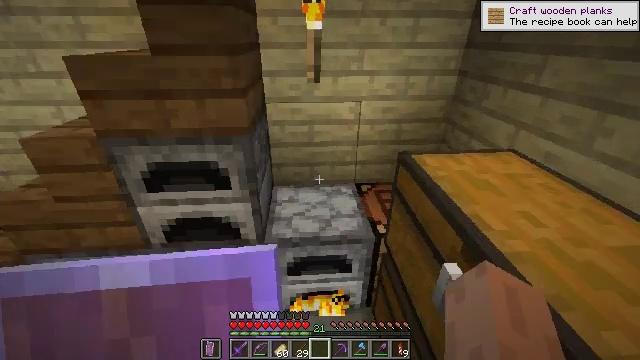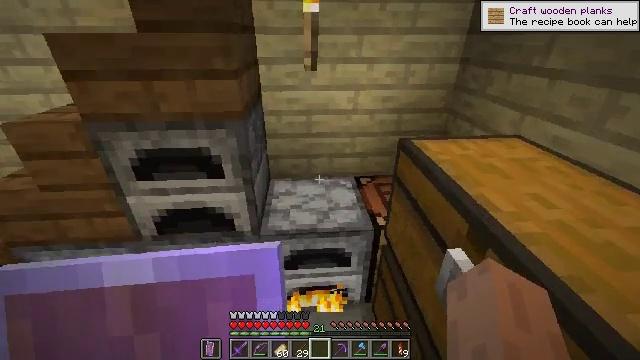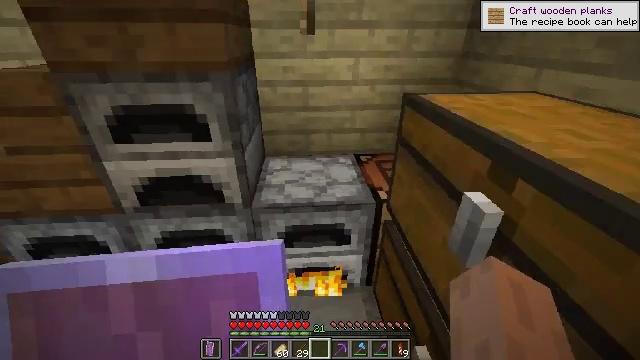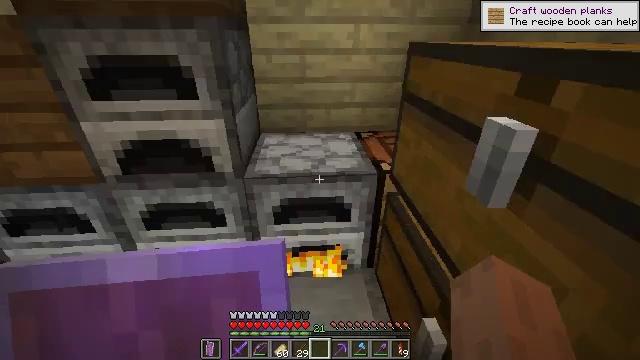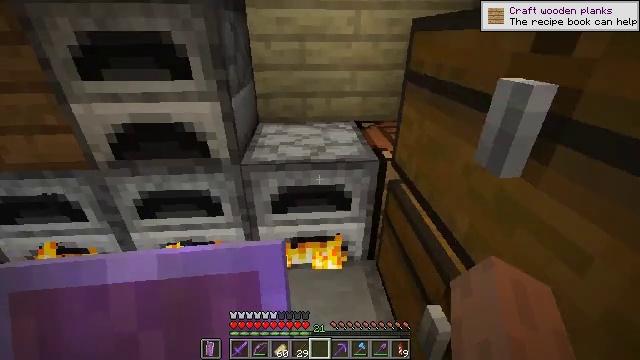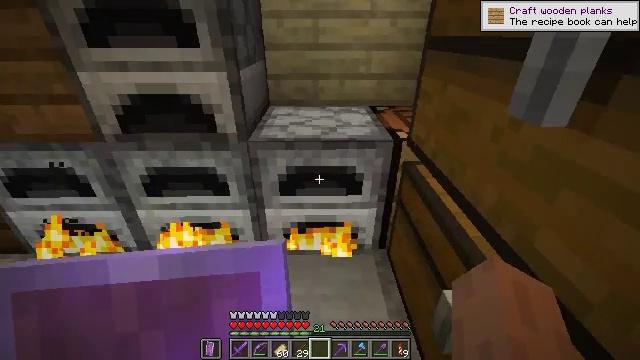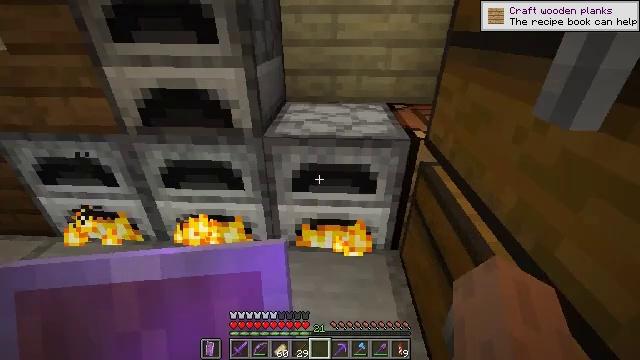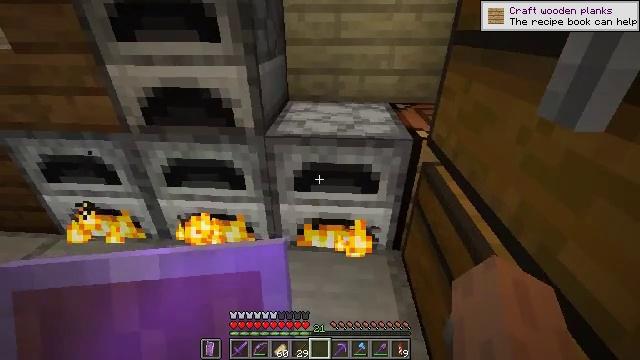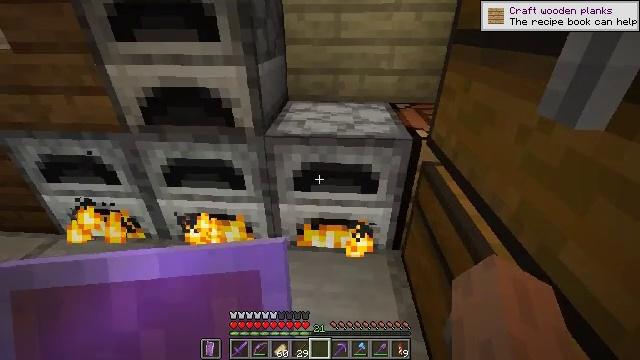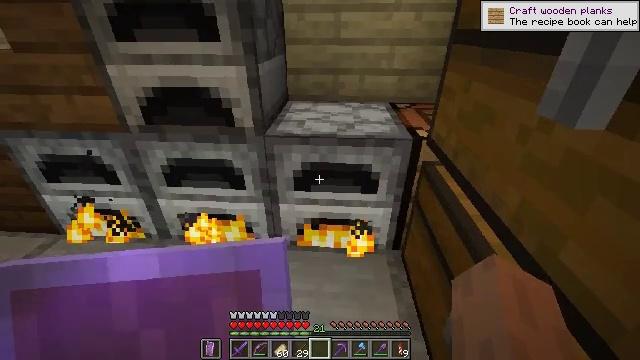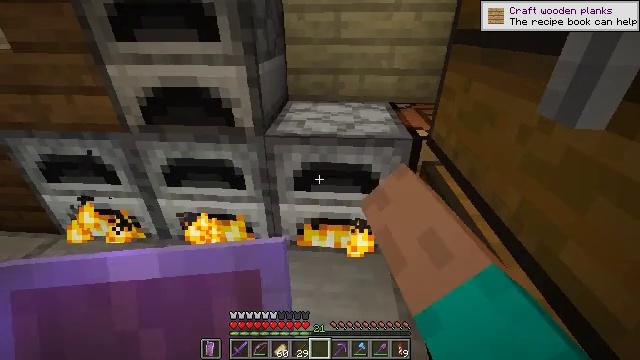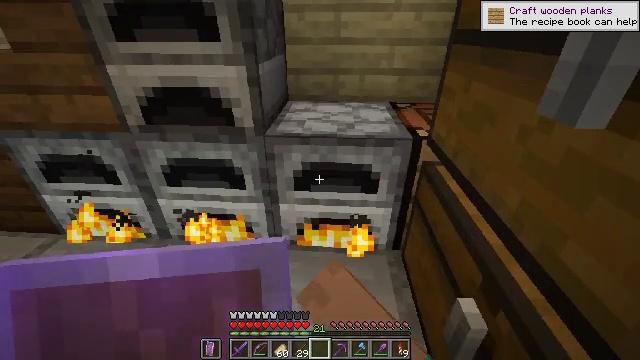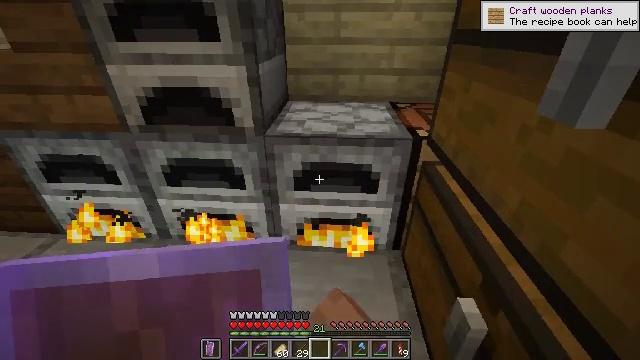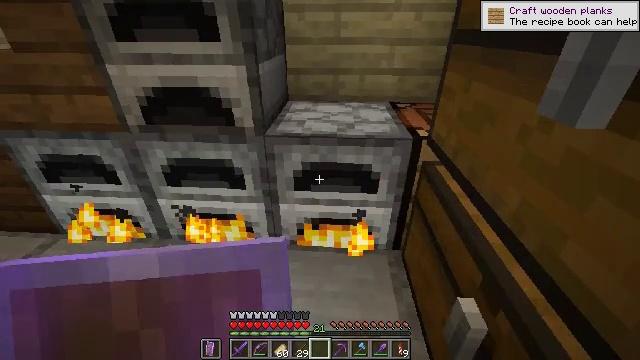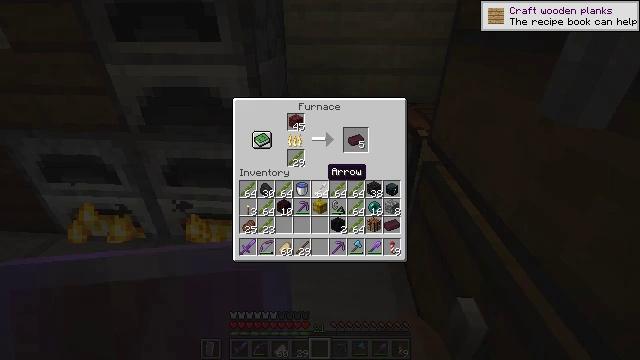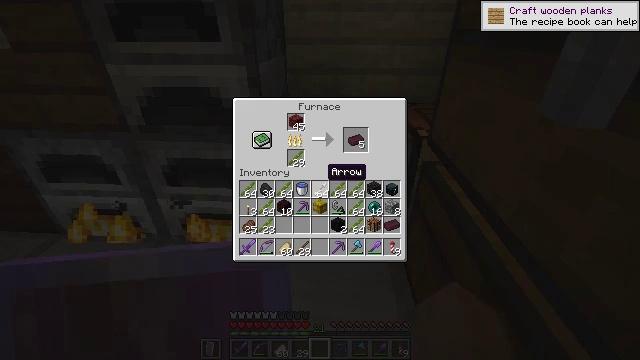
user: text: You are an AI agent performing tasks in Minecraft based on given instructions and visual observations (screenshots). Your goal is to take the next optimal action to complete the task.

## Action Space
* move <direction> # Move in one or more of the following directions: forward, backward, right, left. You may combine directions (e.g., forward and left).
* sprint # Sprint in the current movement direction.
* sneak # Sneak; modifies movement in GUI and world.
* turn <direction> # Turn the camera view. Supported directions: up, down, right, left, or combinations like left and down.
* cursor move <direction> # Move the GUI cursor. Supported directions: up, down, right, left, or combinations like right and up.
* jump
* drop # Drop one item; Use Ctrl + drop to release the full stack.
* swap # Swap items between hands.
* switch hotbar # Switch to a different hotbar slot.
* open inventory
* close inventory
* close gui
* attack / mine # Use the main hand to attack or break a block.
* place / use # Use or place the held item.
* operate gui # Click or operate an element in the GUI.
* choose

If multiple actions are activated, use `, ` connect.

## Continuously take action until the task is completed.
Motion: motion action
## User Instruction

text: Smelt netherrack in a furnace to obtain a nether brick.
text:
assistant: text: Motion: no_op
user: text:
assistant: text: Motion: no_op
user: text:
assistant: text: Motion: no_op
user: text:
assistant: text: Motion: no_op
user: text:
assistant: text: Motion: turn left
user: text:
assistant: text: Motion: turn left
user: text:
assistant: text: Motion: no_op
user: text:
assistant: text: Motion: no_op
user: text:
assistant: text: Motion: use / place
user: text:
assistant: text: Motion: use / place
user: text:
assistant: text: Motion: use / place
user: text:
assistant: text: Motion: use / place
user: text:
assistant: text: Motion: no_op
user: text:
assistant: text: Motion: no_op
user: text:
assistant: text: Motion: no_op
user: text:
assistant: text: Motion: no_op
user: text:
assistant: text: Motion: no_op
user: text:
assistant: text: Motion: no_op
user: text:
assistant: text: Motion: no_op
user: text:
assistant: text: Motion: no_op
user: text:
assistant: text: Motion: turn right
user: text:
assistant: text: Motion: turn right
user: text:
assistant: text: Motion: turn right
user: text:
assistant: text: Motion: no_op
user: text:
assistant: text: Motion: sneak, turn up
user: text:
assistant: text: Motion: sneak
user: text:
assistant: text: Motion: sneak
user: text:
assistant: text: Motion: sneak
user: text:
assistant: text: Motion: sneak
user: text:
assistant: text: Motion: sneak